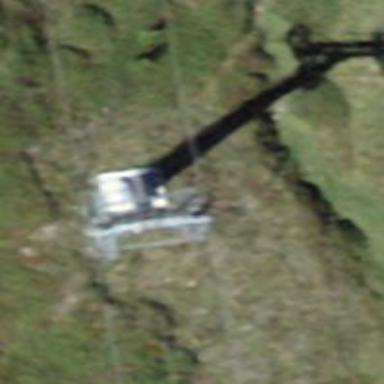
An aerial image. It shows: Pylon used for aerialway.